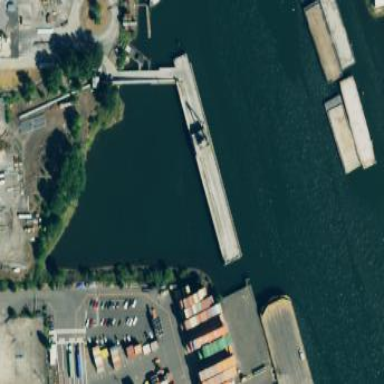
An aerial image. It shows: Man-made pier.